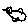
Label: bird